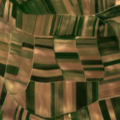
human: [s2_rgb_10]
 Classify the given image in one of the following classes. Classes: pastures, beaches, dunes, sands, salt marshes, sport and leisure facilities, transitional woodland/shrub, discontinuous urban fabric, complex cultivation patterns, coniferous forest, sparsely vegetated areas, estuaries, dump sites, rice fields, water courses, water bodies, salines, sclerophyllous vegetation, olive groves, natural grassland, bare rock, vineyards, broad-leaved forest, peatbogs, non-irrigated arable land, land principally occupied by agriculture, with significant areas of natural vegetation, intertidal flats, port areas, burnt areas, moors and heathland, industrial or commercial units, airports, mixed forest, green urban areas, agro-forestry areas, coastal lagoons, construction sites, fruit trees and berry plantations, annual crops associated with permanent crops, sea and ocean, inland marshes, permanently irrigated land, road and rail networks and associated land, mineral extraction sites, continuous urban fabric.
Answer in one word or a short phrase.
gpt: non-irrigated arable land, vineyards, complex cultivation patterns